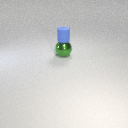
large green metal sphere below small blue rubber cylinder